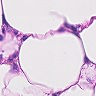
Metastatic tissue present: no